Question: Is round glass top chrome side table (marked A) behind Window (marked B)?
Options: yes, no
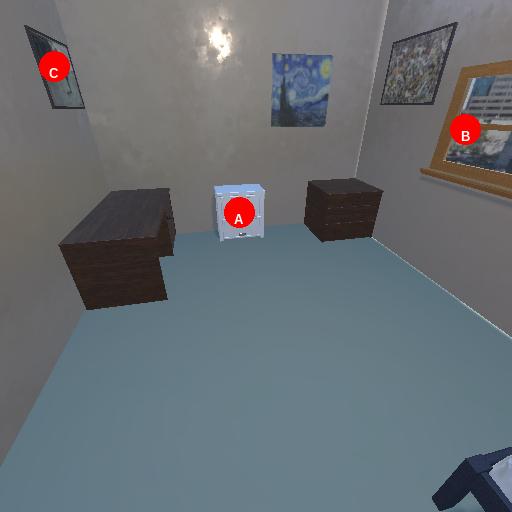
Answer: yes